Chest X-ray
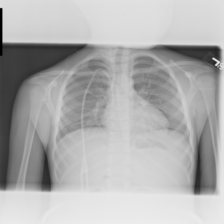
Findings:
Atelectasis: negative
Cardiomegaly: negative
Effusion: negative
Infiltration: negative
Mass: negative
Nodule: negative
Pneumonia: negative
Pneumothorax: negative
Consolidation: negative
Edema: negative
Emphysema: negative
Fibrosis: negative
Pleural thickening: negative
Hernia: negative